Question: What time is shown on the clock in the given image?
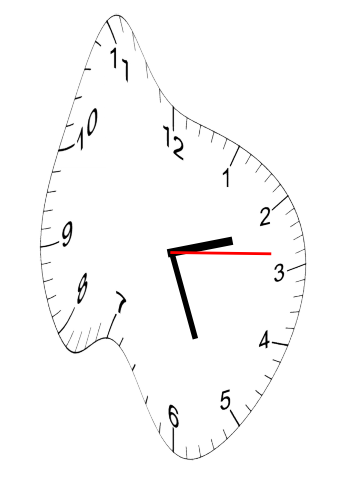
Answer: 02:26:14